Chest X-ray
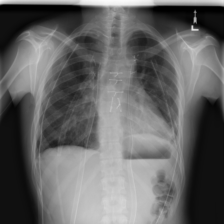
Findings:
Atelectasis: negative
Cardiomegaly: negative
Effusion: negative
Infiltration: negative
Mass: negative
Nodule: negative
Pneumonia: negative
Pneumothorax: positive
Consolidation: negative
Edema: negative
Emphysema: negative
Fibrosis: negative
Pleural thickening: negative
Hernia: negative